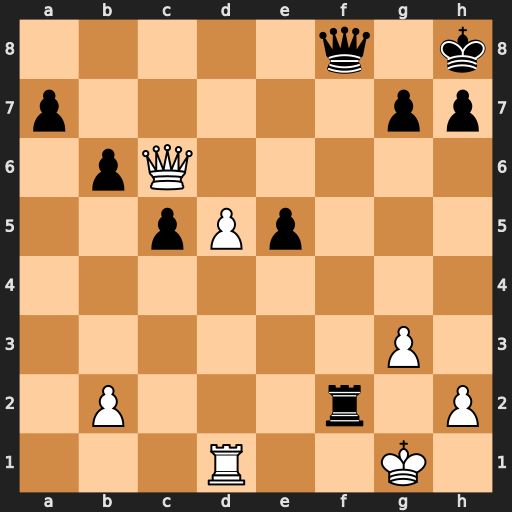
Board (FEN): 5q1k/p5pp/1pQ5/2pPp3/8/6P1/1P3r1P/3R2K1
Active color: w
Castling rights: -
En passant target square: -
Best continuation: d6 Rxb2 Rf1